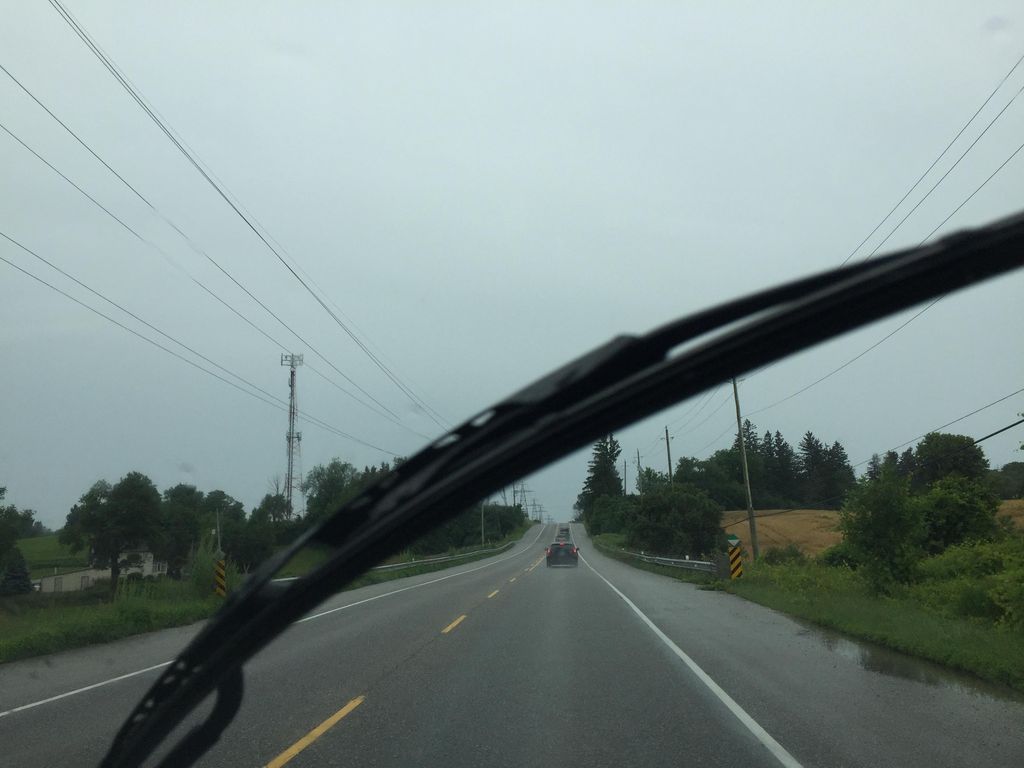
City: kitchener-waterloo